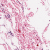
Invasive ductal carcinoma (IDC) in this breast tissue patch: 0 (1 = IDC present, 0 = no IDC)